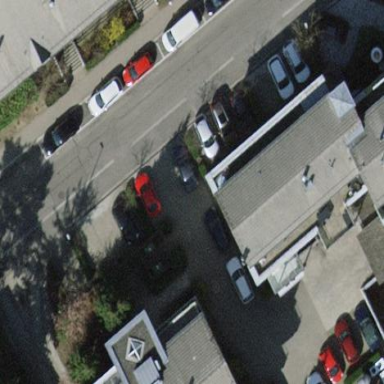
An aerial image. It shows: Parking lane designated for parking.